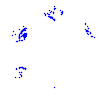
Particle: pion